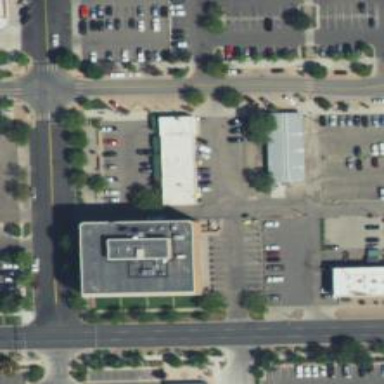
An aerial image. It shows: Parking space is available.